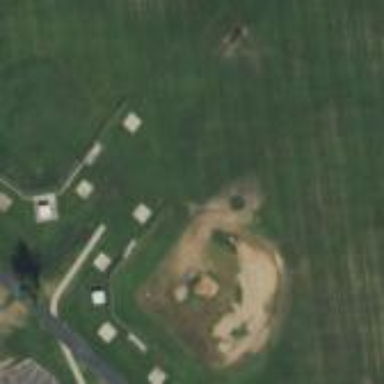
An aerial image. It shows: Baseball pitch for leisure land.